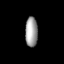
Tissue: lung
Cell type: Endothelial cells
Senescence score: 0.6386
Nuclear area (px): 360
Mean DAPI intensity: 160.983